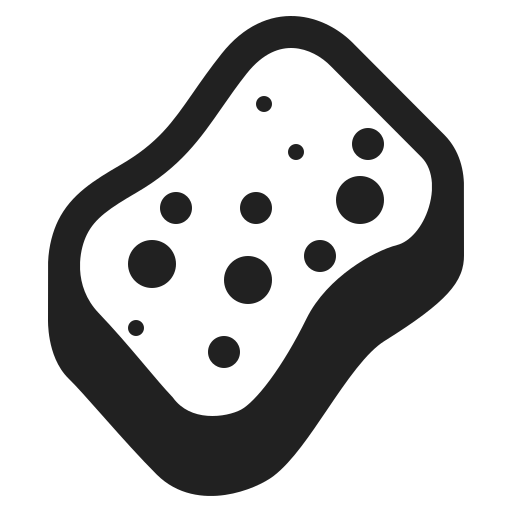
sponge high contrast